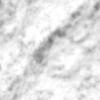
Label: no_change